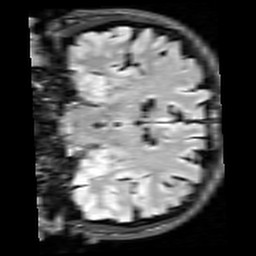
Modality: FLAIR
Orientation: coronal
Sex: male
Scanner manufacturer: siemens
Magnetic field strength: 3 T
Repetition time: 10 s
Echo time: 0.09 s